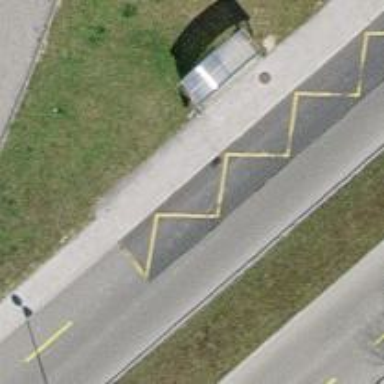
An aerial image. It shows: Bus stop with platform for public transport.